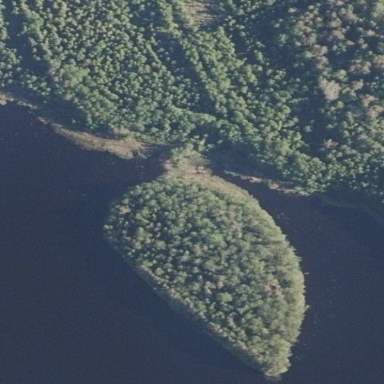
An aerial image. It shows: Island.